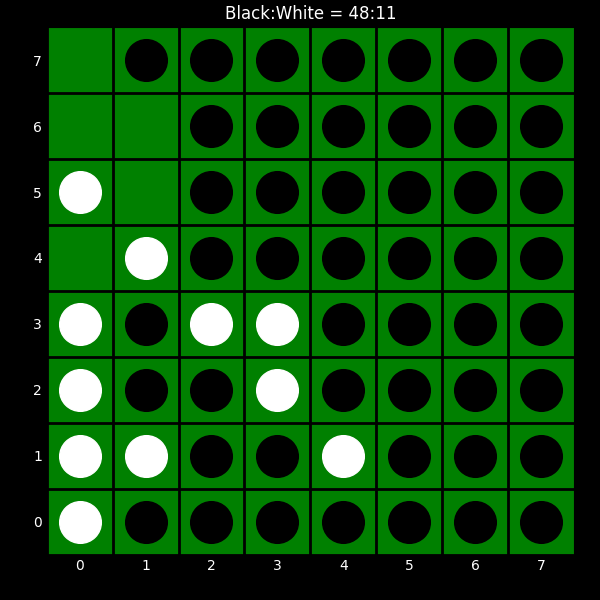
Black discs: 48
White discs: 11